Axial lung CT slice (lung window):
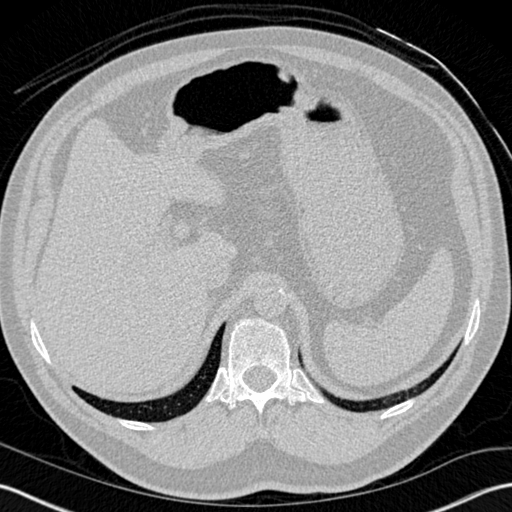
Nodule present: no